Question: I've tried to port the following sum in a php for loop

this way:
'''
$prod = 1;
for($i=0;$i<$_POST["capacity"];$i++){
$prod = $prod * (($_POST["capacity"] - (i+1)) / $toffered);
}
?>
p(c) is: <?php echo floatval(1.00/floatval((1+ floatval($prod)))); ?><br /> <br />
'''
but for some reason it seems to give me the wrong result. Any hints on what is wrong?
:
i've modified the initial value of prod as well as adding brackets for i+1 which is subtracted from the capacity. The results aren't better still.
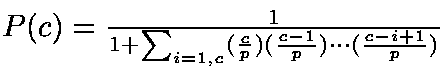
Answer: '''
$prod = 0.0;
for($i=1;$i<$capacity;$i++){
$prod = (1.0 + $prod) * (floatval($i) / $toffered);
}
?>
p(c) is: <?php echo (1.0 / ( 1.0 + $prod)); ?> %
'''
works!